Field crop: maize
Growth stage: 2
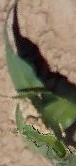
Species: maize